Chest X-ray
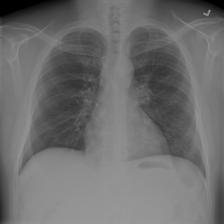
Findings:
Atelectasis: negative
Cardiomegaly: negative
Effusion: negative
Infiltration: negative
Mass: negative
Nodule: negative
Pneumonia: negative
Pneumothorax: negative
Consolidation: negative
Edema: negative
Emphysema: negative
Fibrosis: negative
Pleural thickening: negative
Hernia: negative